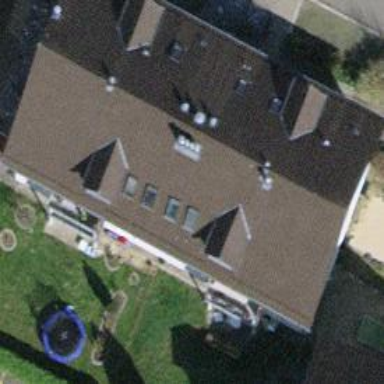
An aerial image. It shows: Detached building.